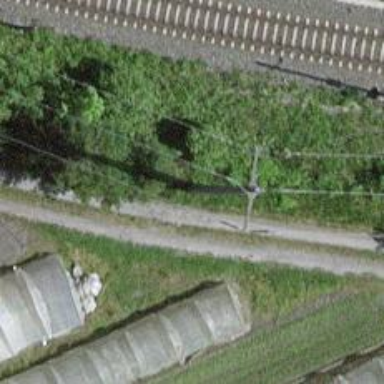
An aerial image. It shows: Concrete power pole.